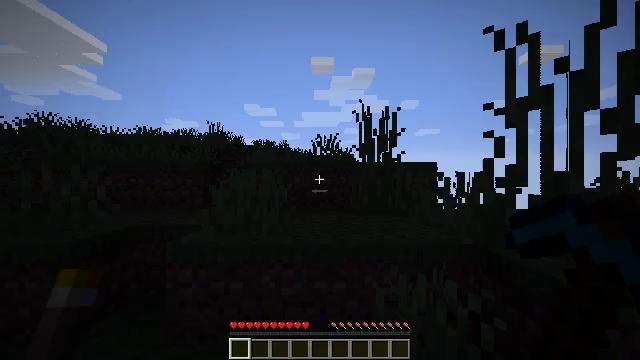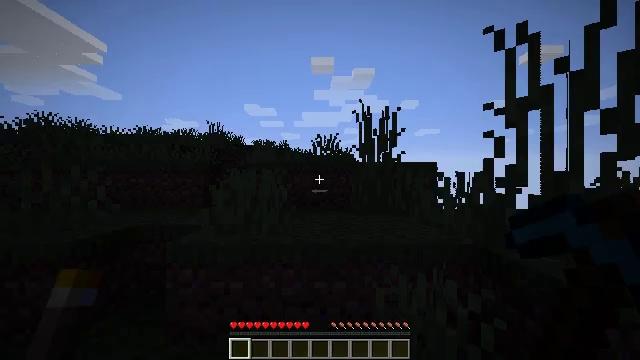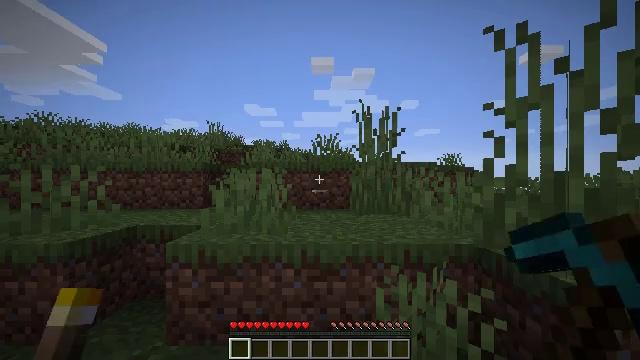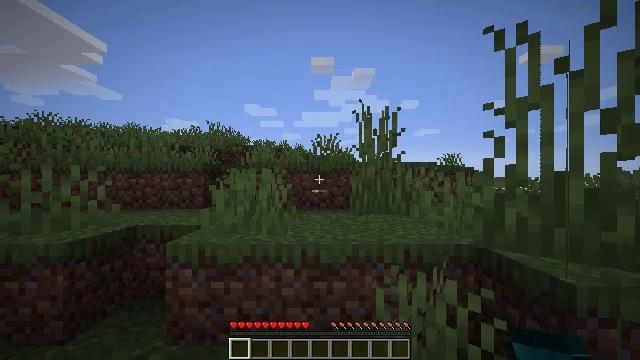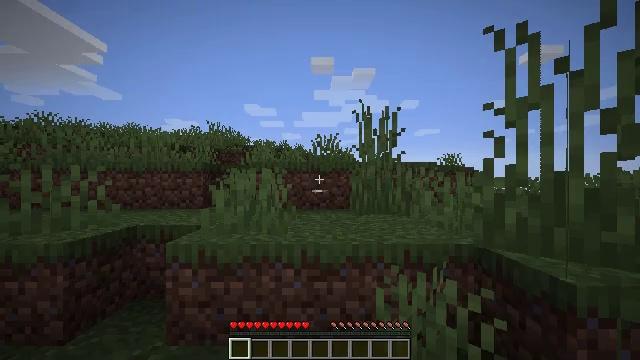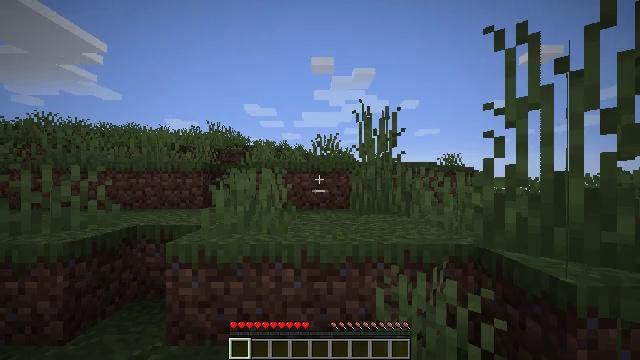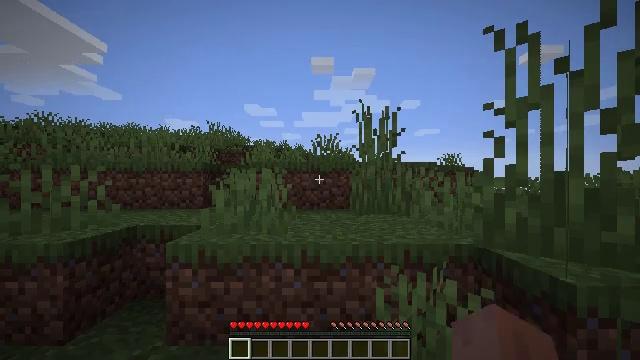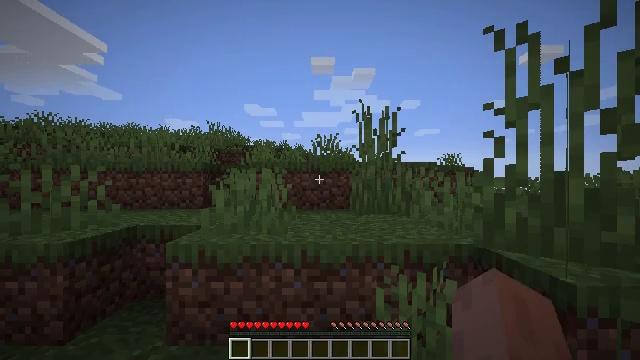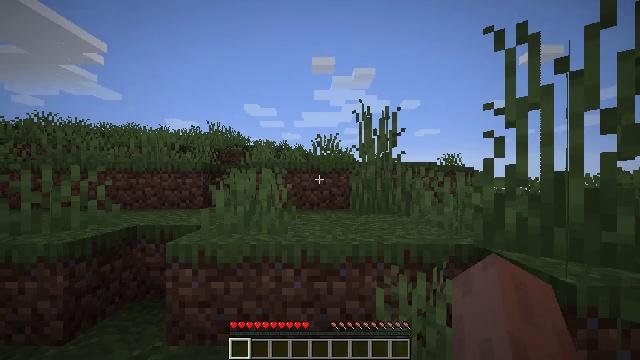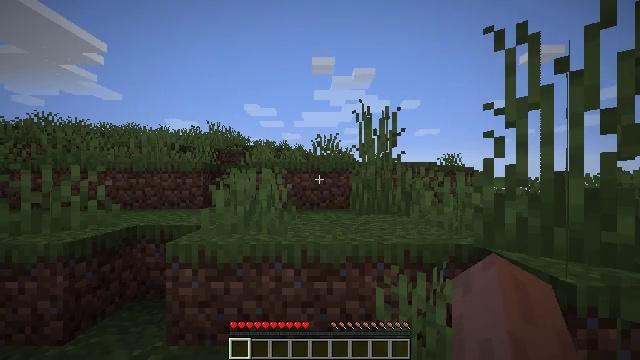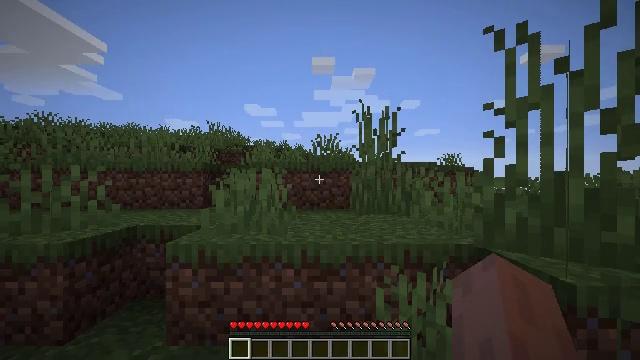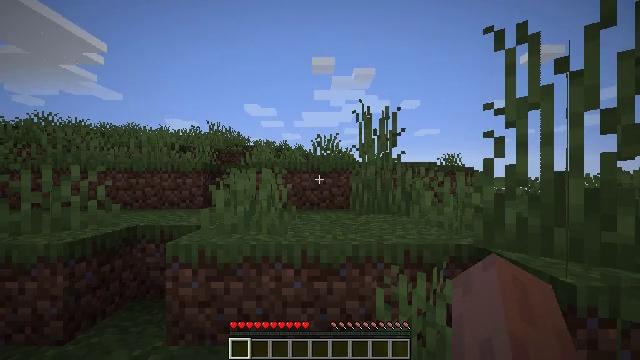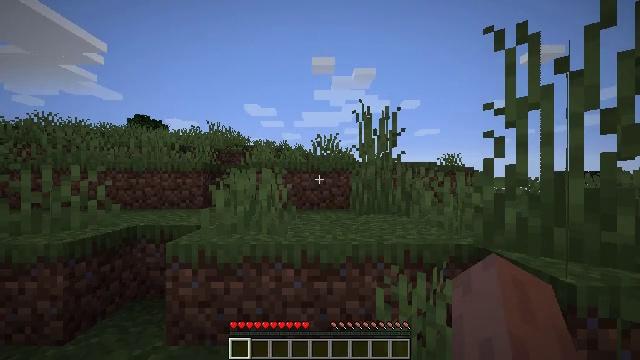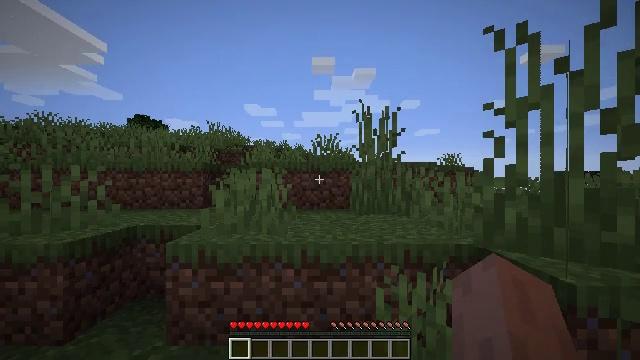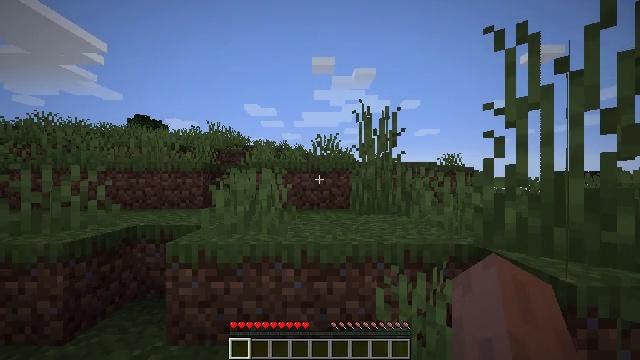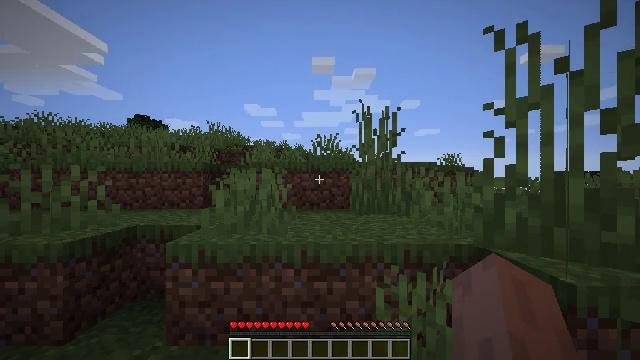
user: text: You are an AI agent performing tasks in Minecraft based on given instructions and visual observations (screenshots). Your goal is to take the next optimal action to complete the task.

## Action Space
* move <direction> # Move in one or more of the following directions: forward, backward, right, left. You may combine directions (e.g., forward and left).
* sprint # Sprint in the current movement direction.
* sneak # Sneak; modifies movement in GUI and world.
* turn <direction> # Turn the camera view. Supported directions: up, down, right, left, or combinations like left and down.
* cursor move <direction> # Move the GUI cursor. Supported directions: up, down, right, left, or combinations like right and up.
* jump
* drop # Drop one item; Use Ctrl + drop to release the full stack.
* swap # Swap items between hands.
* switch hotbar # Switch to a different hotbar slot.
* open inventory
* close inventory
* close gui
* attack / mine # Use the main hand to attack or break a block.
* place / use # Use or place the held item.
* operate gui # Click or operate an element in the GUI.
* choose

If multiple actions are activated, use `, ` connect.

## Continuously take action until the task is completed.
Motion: motion action
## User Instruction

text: Collect the grass from the surface.
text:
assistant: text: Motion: attack / mine
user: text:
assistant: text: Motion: attack / mine
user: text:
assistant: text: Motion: attack / mine
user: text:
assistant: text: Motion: attack / mine
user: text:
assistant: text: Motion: attack / mine
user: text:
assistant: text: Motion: attack / mine
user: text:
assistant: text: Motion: attack / mine
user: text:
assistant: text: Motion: attack / mine
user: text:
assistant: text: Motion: attack / mine
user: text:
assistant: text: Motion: attack / mine
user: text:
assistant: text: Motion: attack / mine
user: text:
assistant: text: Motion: attack / mine
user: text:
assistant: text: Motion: attack / mine
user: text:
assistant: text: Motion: attack / mine
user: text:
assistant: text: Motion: attack / mine
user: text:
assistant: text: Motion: attack / mine
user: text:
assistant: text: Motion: attack / mine
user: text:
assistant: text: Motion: attack / mine
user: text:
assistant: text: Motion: attack / mine
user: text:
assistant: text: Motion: attack / mine
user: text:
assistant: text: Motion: attack / mine
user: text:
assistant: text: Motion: attack / mine
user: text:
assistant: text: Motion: attack / mine
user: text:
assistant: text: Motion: attack / mine
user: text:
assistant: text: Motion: attack / mine
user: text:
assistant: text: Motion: attack / mine
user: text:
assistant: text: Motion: attack / mine
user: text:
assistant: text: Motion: attack / mine
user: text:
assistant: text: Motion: attack / mine
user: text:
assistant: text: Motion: attack / mine